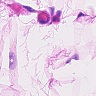
Metastatic tissue present: no